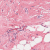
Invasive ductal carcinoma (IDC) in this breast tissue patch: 0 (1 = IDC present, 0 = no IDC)